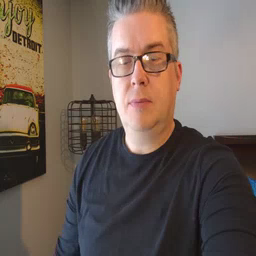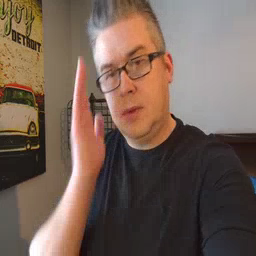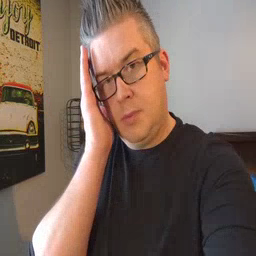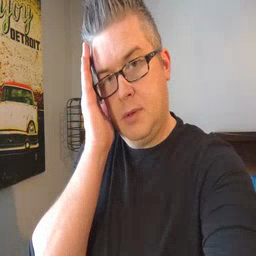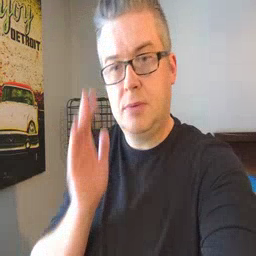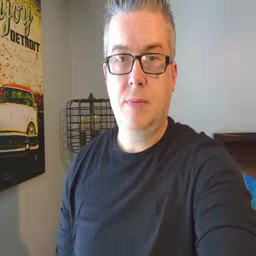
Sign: bed